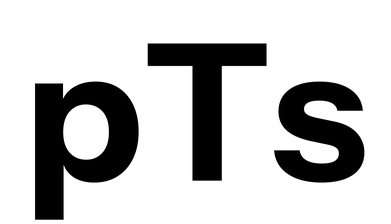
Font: InstrumentSans_Bold